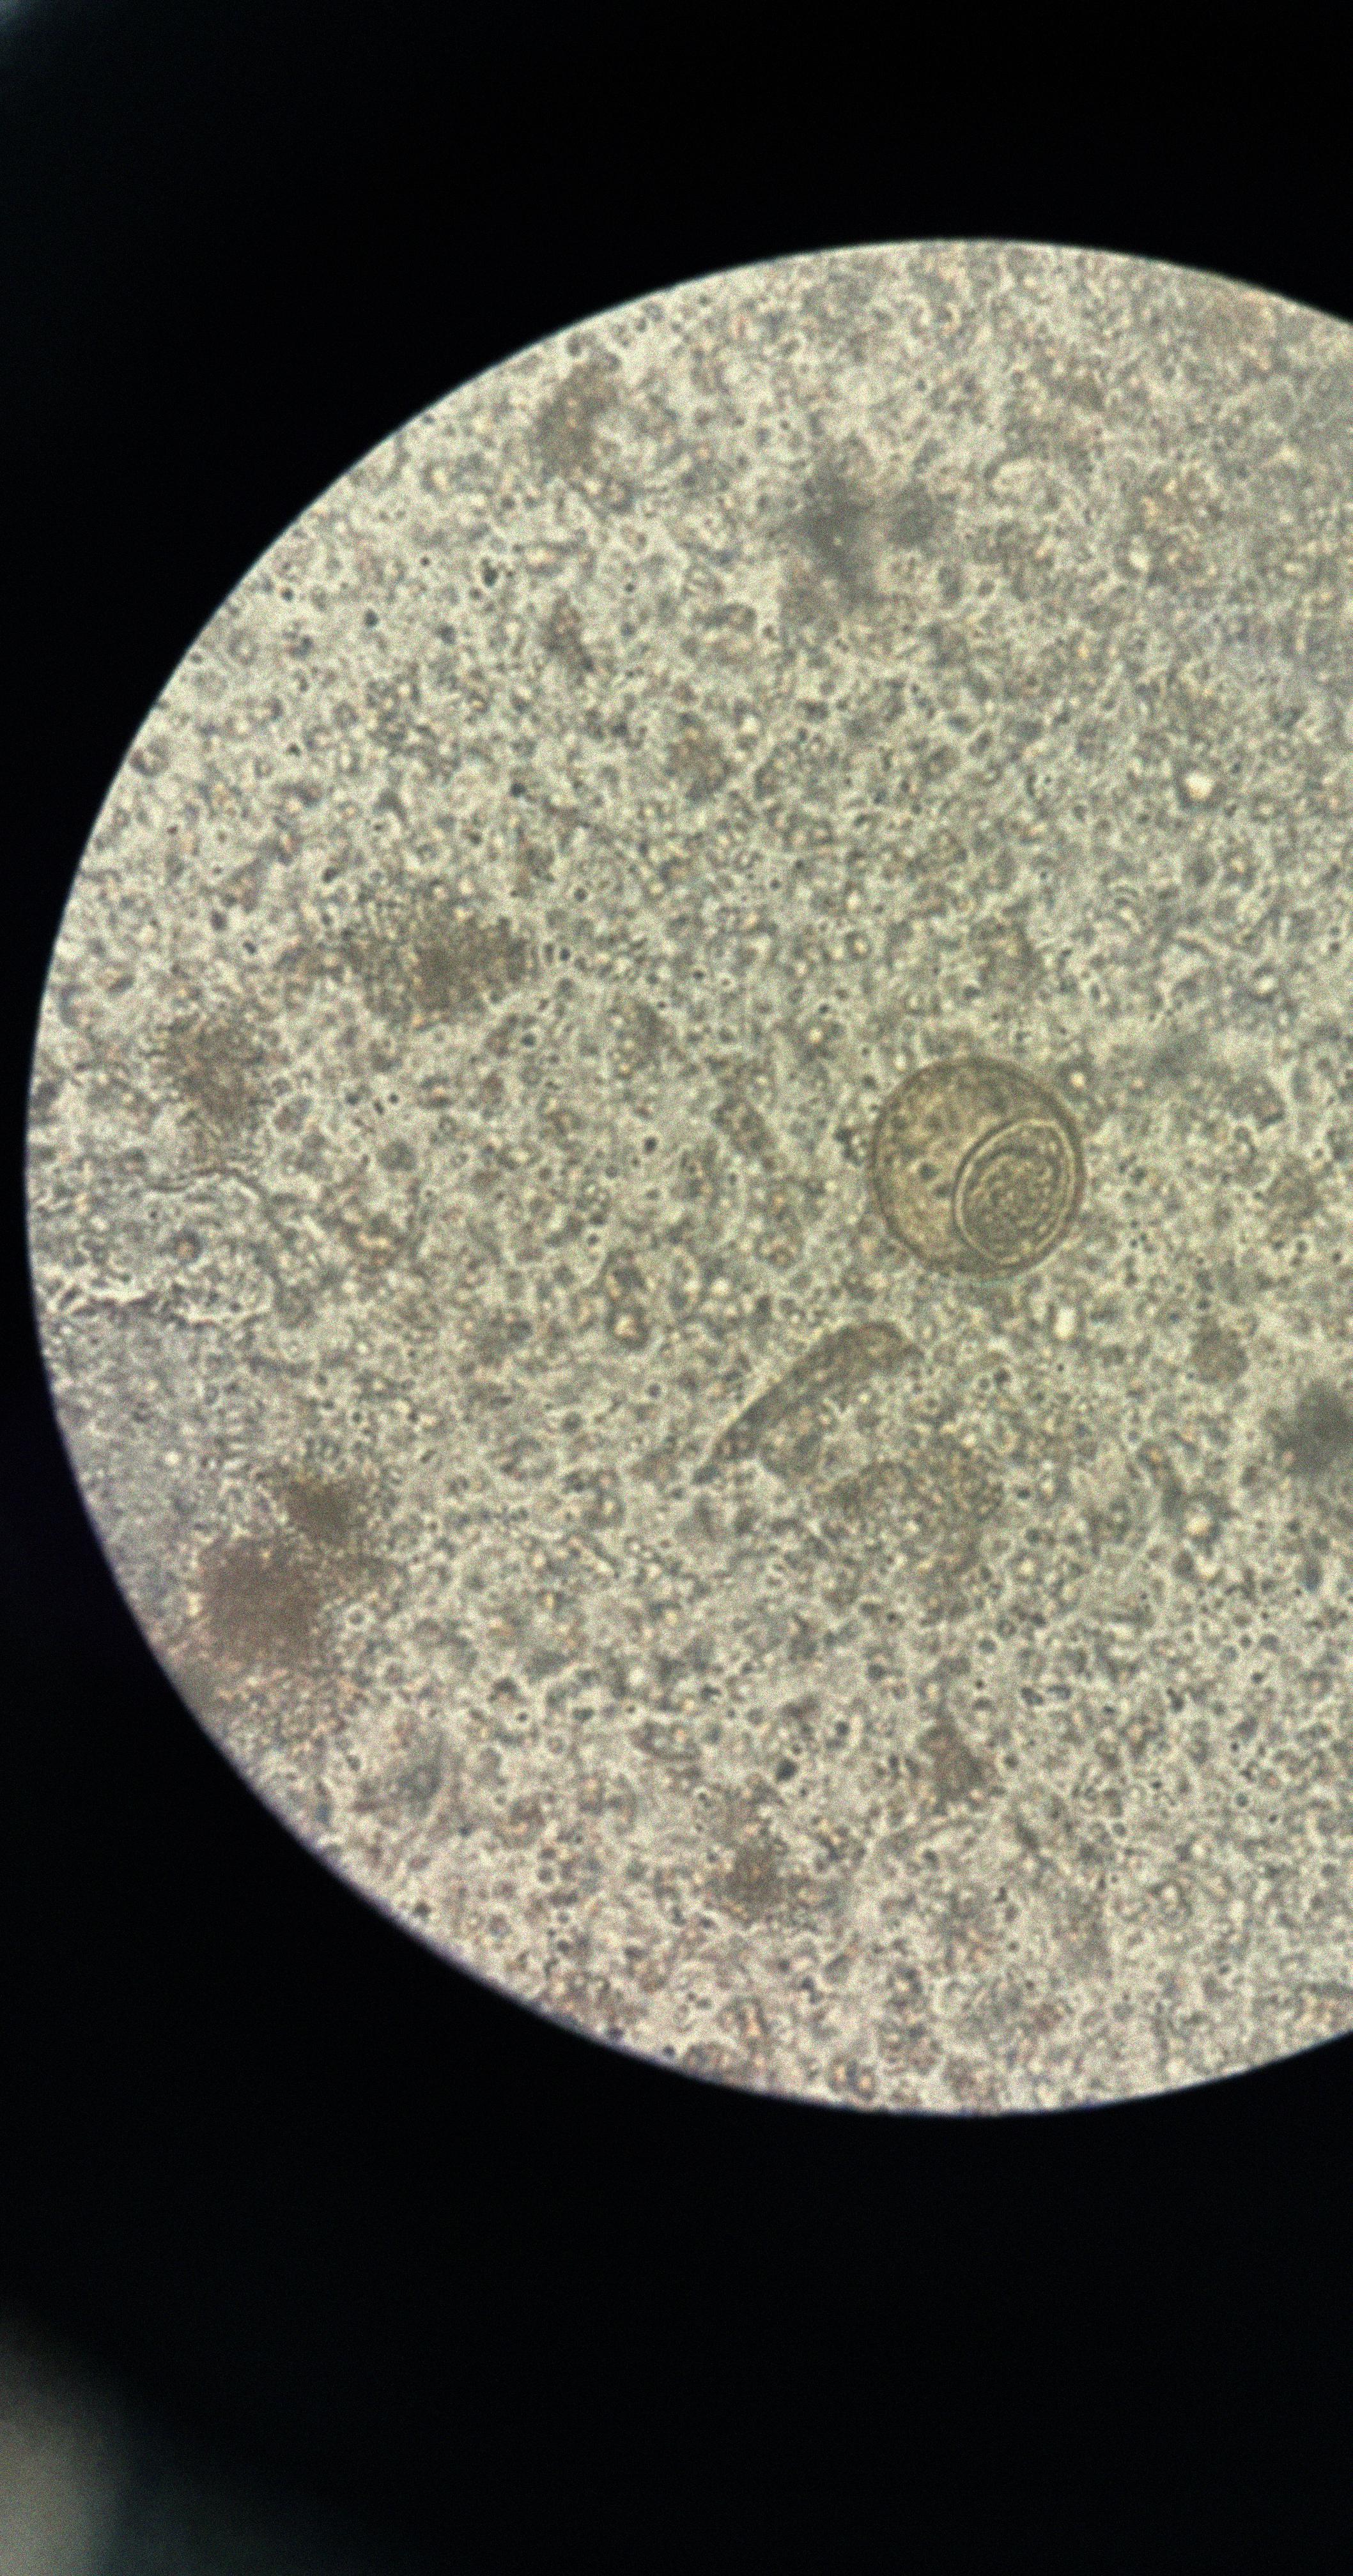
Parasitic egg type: Hymenolepis diminuta